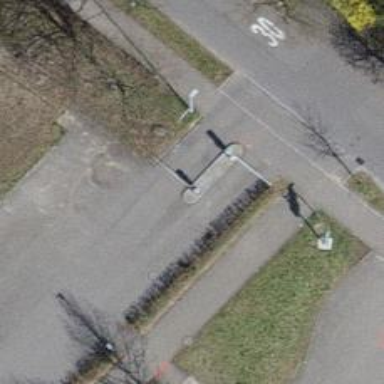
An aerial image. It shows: Lift gate barrier.